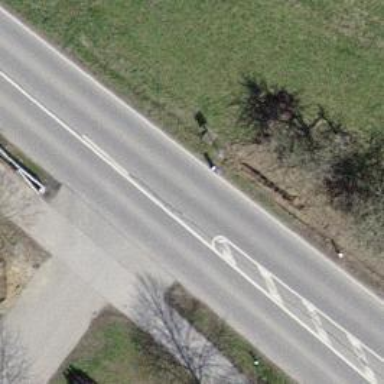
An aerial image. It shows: Secondary road with separate asphalt sidewalks and cycle lanes.